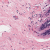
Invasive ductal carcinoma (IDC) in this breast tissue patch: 0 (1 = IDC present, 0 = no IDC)